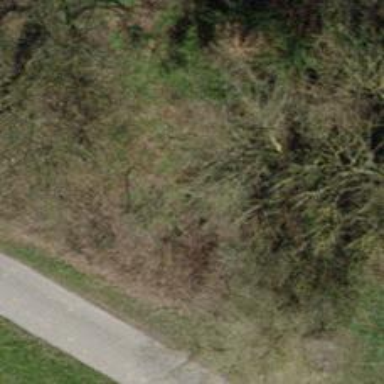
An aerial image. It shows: Brown bench.